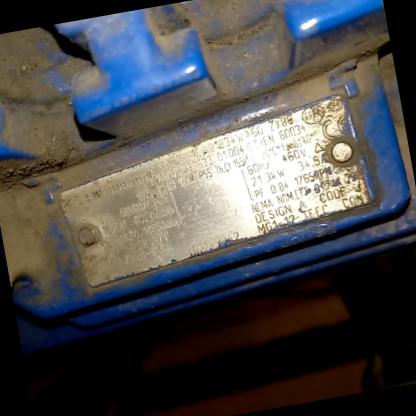
Klasa: tabliczka-znamionowa